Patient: sex M, age 57
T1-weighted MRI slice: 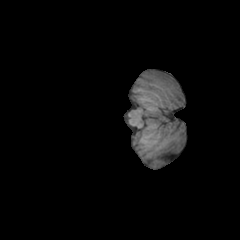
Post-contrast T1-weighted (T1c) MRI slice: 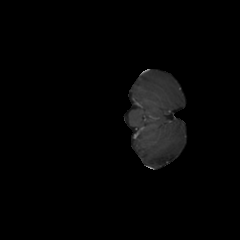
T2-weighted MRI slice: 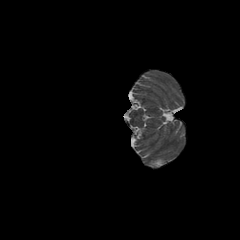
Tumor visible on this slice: no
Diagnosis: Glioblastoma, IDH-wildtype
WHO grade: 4